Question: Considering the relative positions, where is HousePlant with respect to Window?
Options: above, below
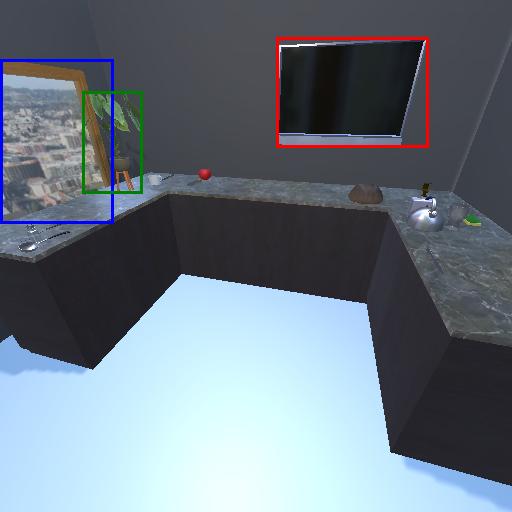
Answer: above